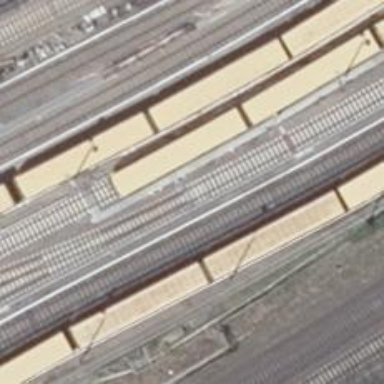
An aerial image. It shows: Railway switch.